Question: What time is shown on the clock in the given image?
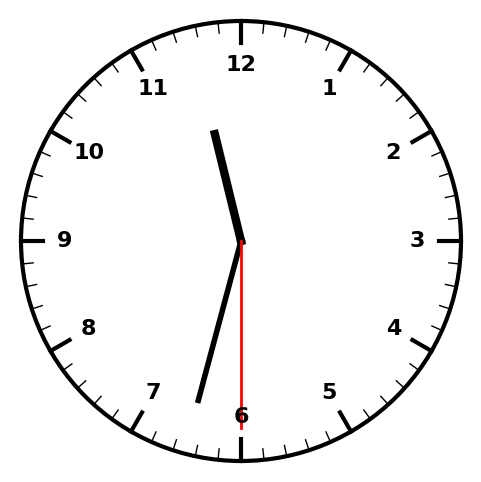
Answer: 11:32:30